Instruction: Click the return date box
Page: home
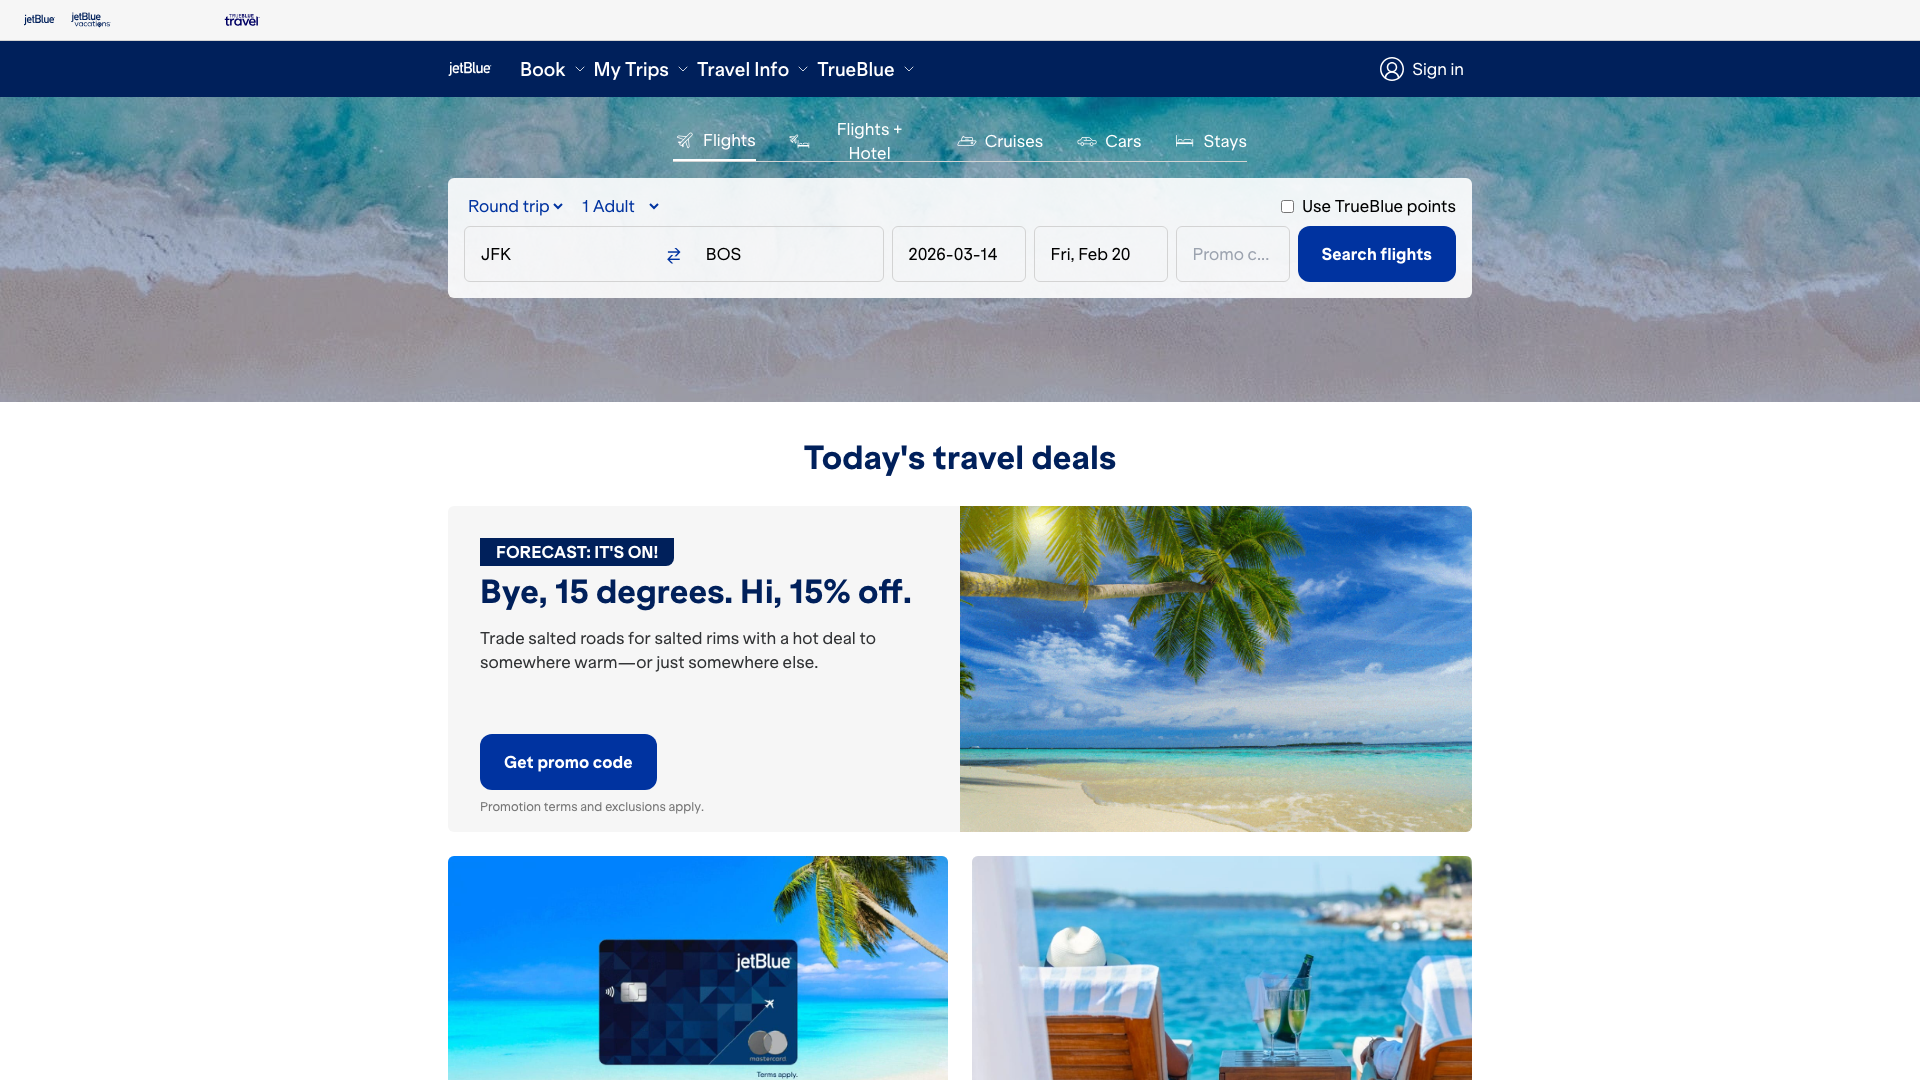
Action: click